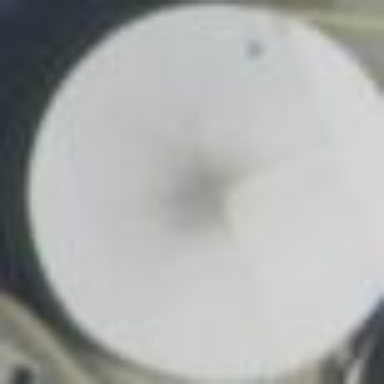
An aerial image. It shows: Storage tank which is man-made.